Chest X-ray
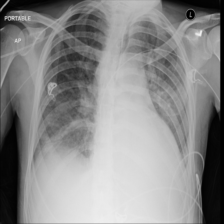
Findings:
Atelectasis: positive
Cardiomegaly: negative
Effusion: negative
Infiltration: negative
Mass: negative
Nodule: negative
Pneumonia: negative
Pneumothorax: negative
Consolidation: positive
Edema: negative
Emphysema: negative
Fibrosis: negative
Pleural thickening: negative
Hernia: negative